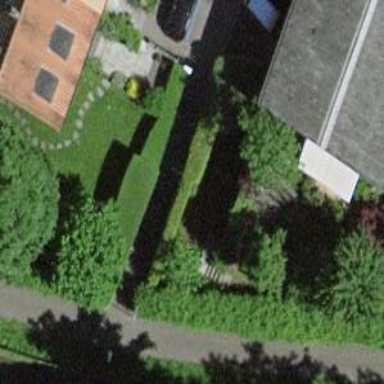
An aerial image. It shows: Concrete steps.